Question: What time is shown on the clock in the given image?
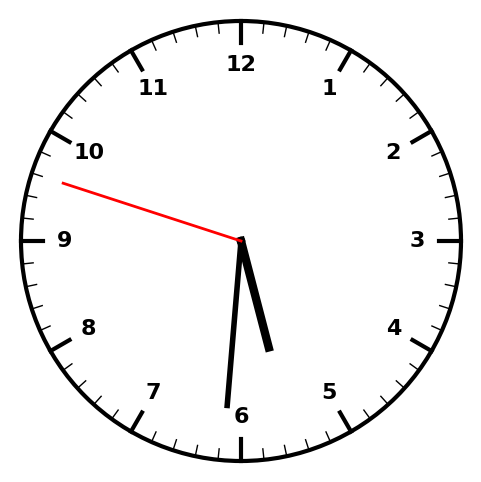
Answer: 05:30:48